Question: Every time I use double-quoted strings, I'm getting this kind of suggestion:

When I click the bulb icon I'm getting an option to convert that string into a single-quoted string.
Can someone explain why single-quoted strings are preferred over double-quoted strings?
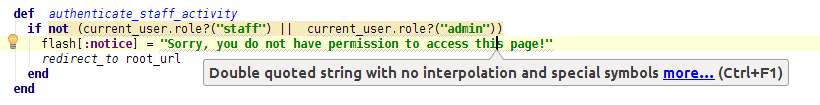
Answer: Single quotes are preferred if there is no interpolation in the string. Ruby will work less (in theory) to output single quote strings which in turn will speed up your code some (again in theory). That is one reason why RubyMine suggests it.
Another reason is for plain readability. Which you can read about here in the style guide: <URL>
Benchmark tests has proven that speed gains from using single over double quoted strings is negligible compared to the actual execution time.
To learn about performance check out this question: <URL>